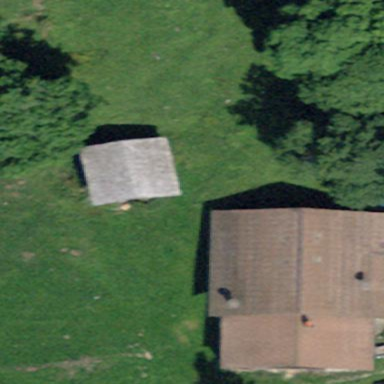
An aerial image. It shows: Farm building.